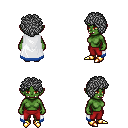
a pixel art fantasy rpg character, female body template, orc, green skin, white trimmed cape, red pants, gray curly afro hairstyle, gold boots, four views (front, back, left, right), 2x2 character sprite sheet, small pixel art, hard edges, no anti-aliasing